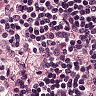
Metastatic tissue present: no